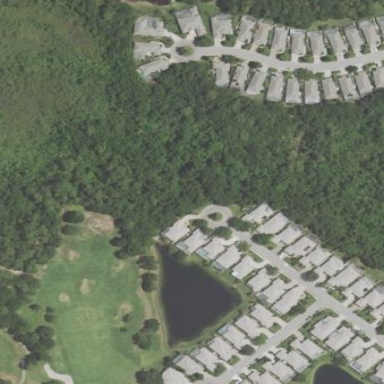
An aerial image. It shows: Golf course.